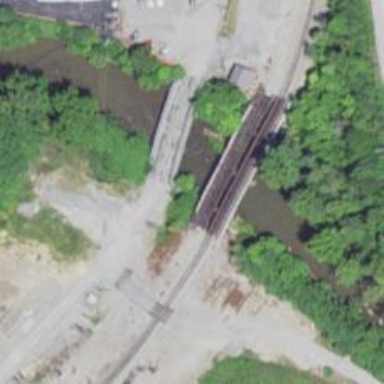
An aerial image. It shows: Railway bridge over siding rail service.